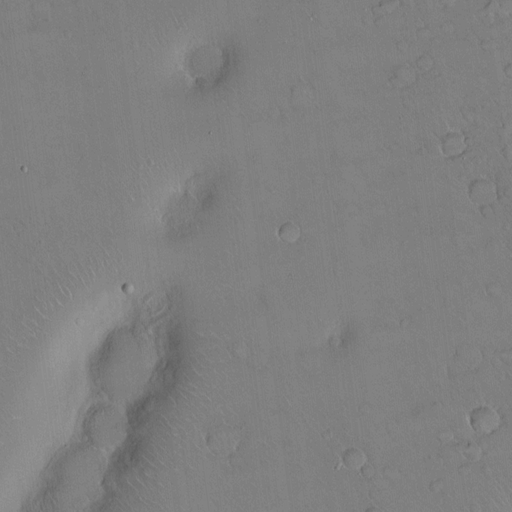
Objects detected: cone, cone, cone